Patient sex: M
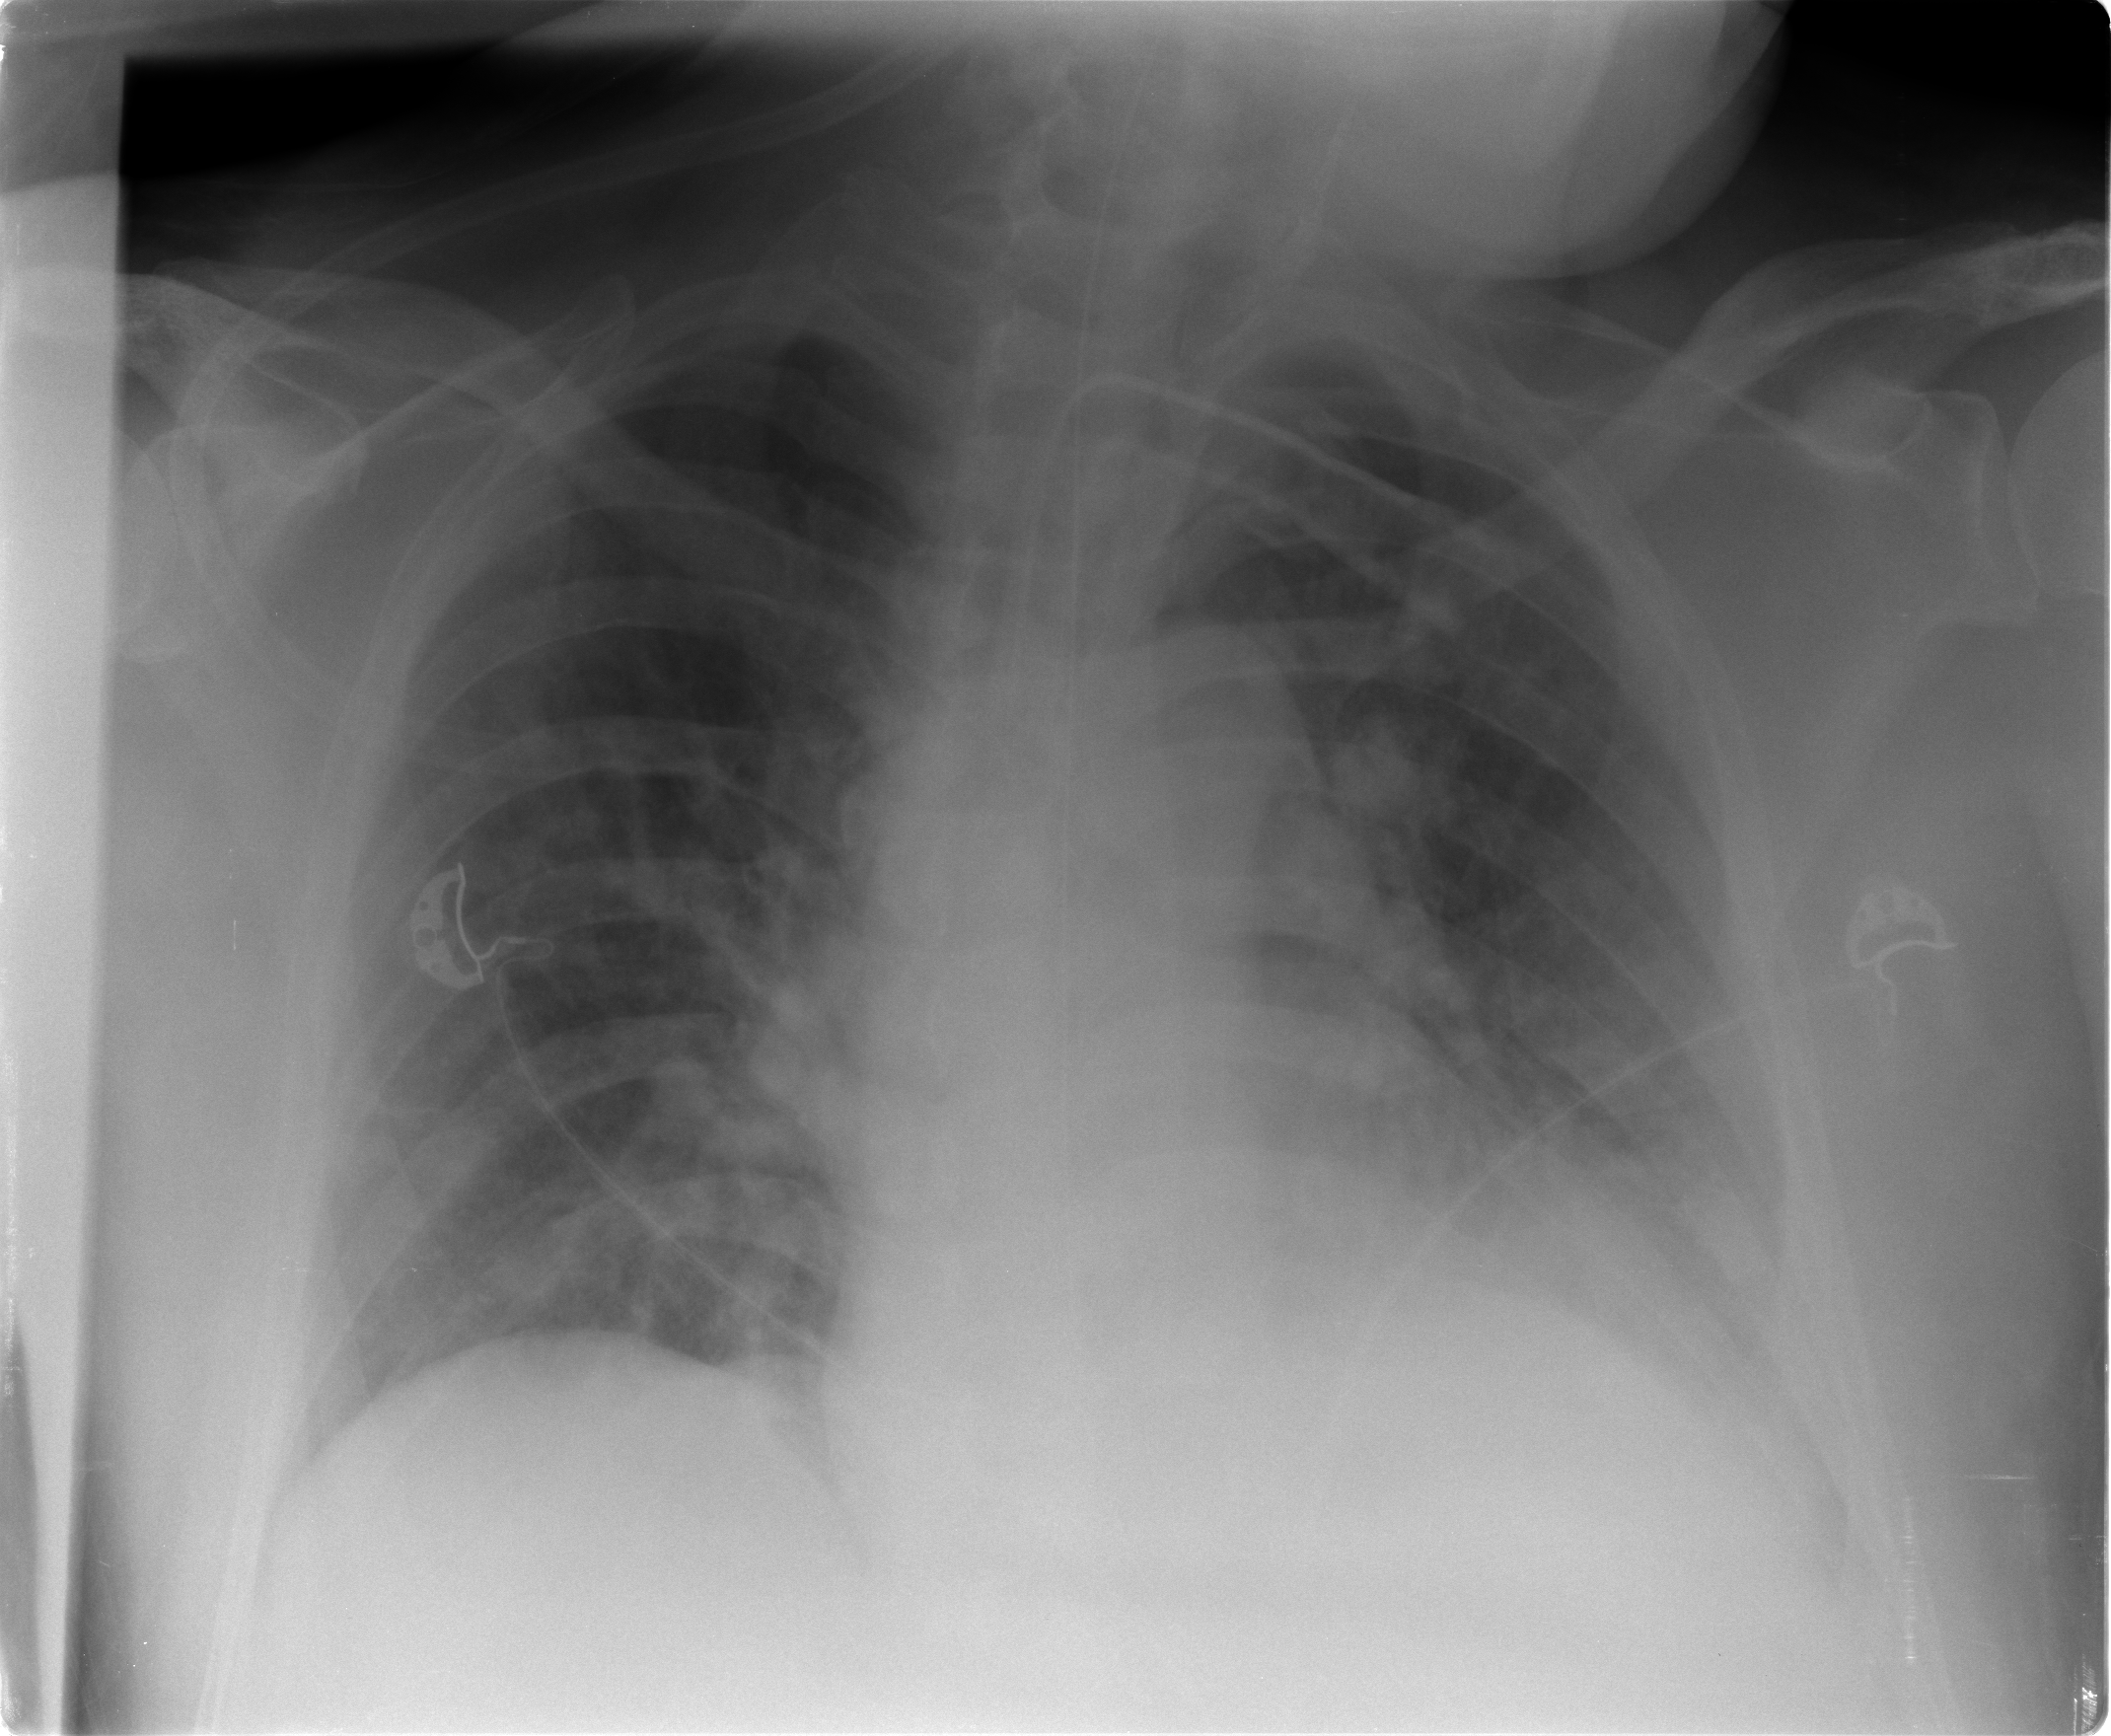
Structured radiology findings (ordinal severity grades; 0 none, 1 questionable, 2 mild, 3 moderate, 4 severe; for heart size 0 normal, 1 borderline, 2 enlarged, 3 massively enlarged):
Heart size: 2
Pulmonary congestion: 2
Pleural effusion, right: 0
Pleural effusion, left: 2
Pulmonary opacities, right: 2
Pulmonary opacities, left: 2
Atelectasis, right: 2
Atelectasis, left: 2